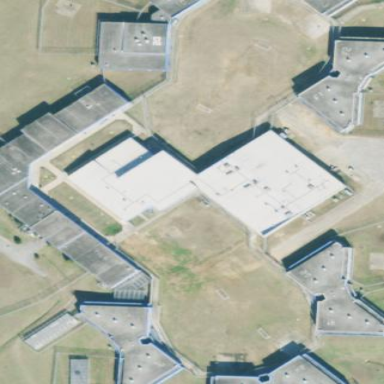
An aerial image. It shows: Prison facility surrounded by fence.